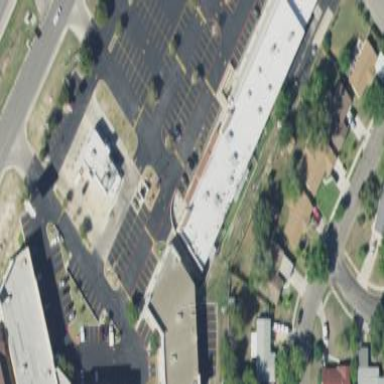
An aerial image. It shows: Strip mall building.